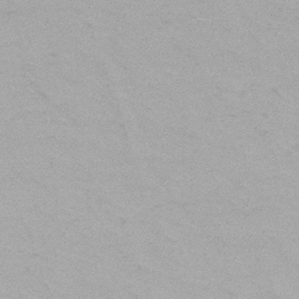
Label: frost